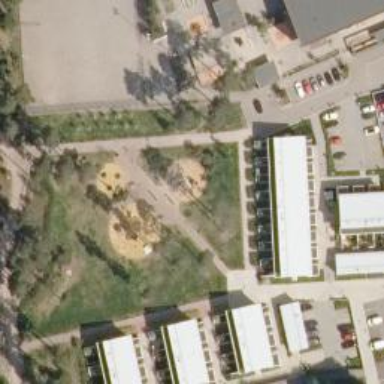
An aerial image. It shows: Playground with springy equipment.